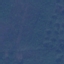
Land use / land cover: Forest